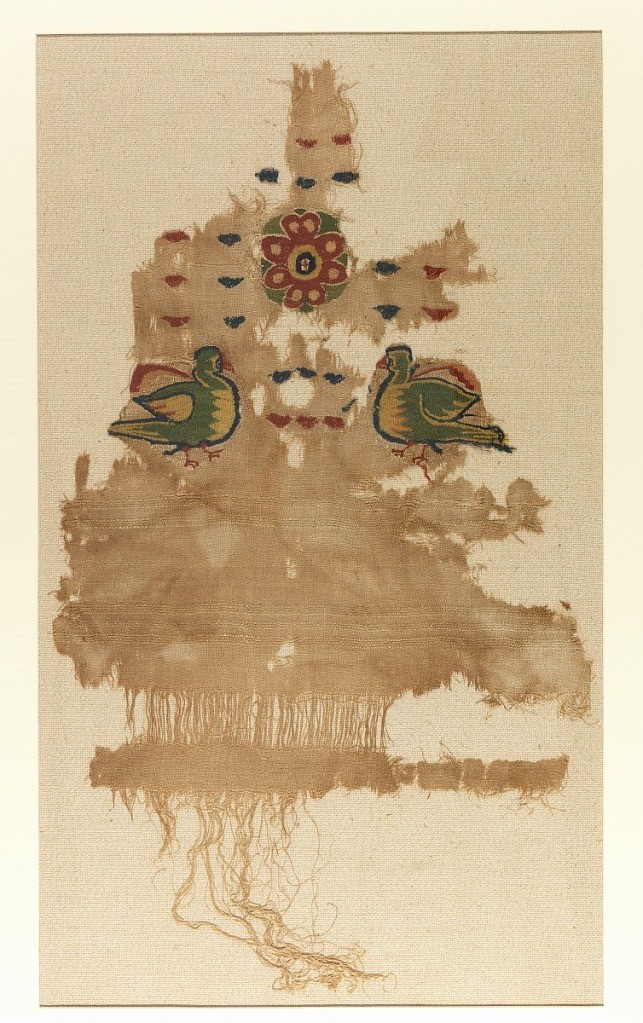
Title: Fragment
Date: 6th–7th century
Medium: linen, wool Technique: woven
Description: Fragment of woven wool with polychromy design showing a pair of facing birds, floral medallion and dark shapes. In main body of the garment, at given intervals, triple weft threads are run through.  Mounted on plain weave linen.